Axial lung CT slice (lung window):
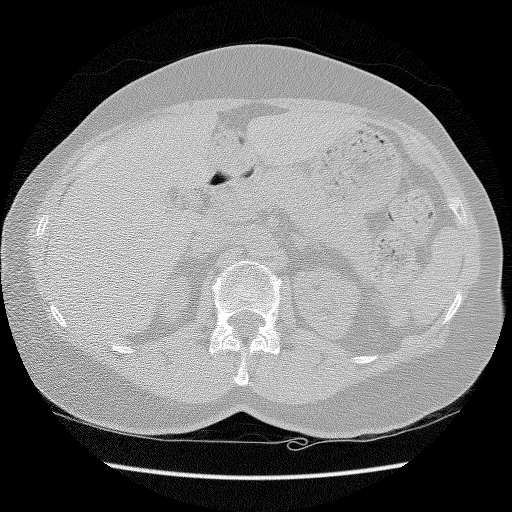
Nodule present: no